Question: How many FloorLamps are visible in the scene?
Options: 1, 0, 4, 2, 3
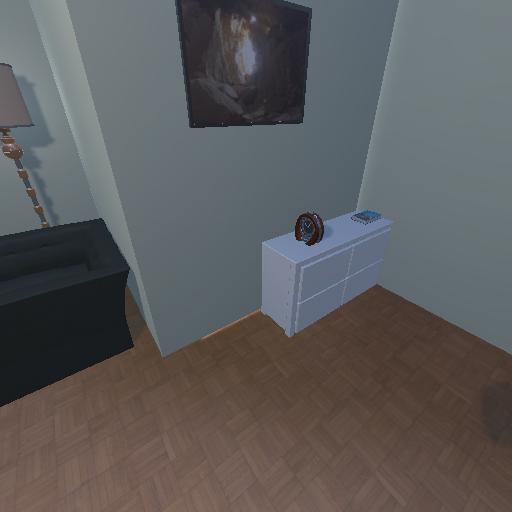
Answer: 1